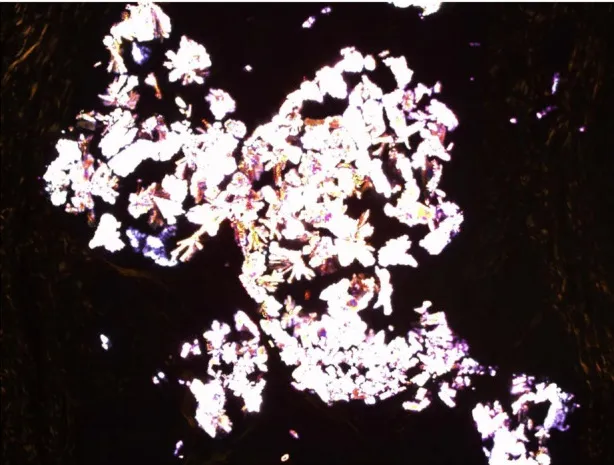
Congo Red (CR) staining with cross polarisers demonstrating the Uric acid crystalloid structures. Mag x30.
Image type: pathology (congo_red)